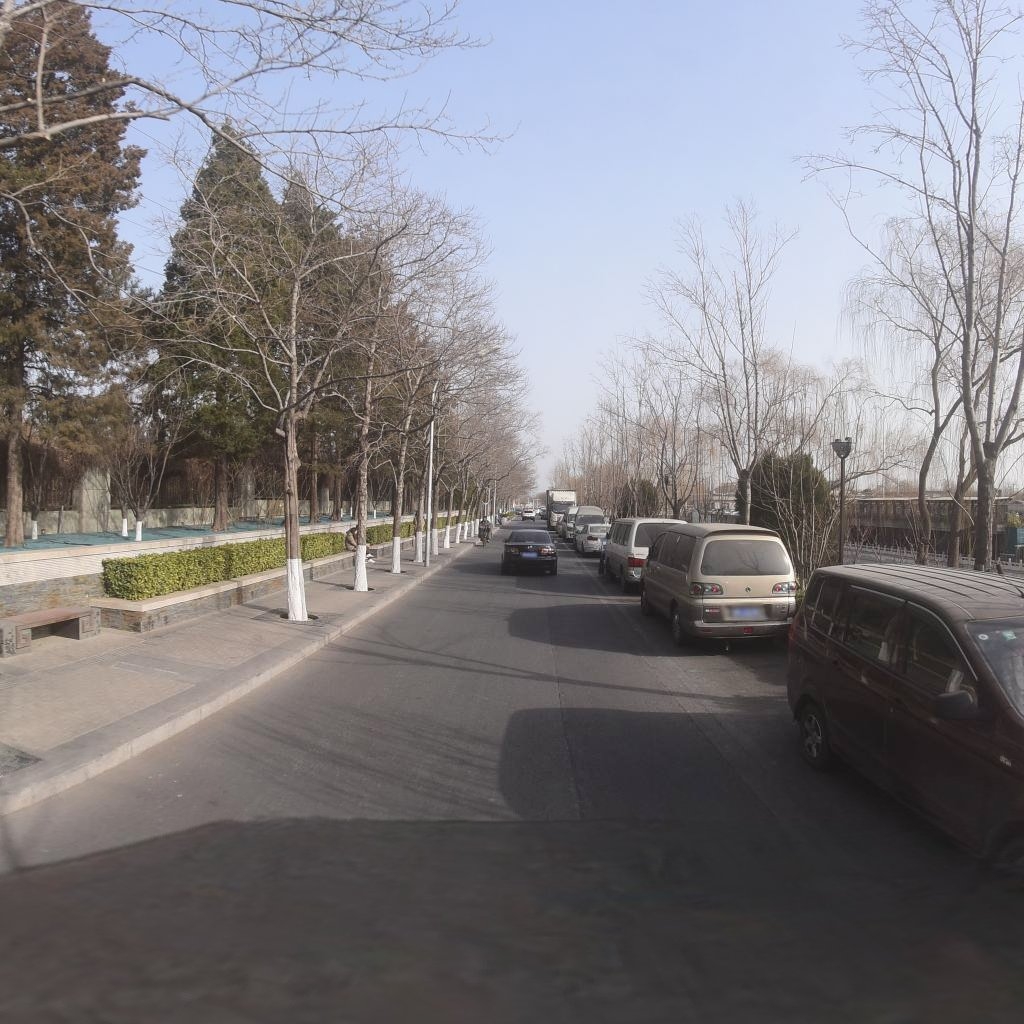
Region: Xicheng
Road damage annotations: longitudinal crack, longitudinal crack